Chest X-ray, PA view. Patient: 26 years old, sex F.
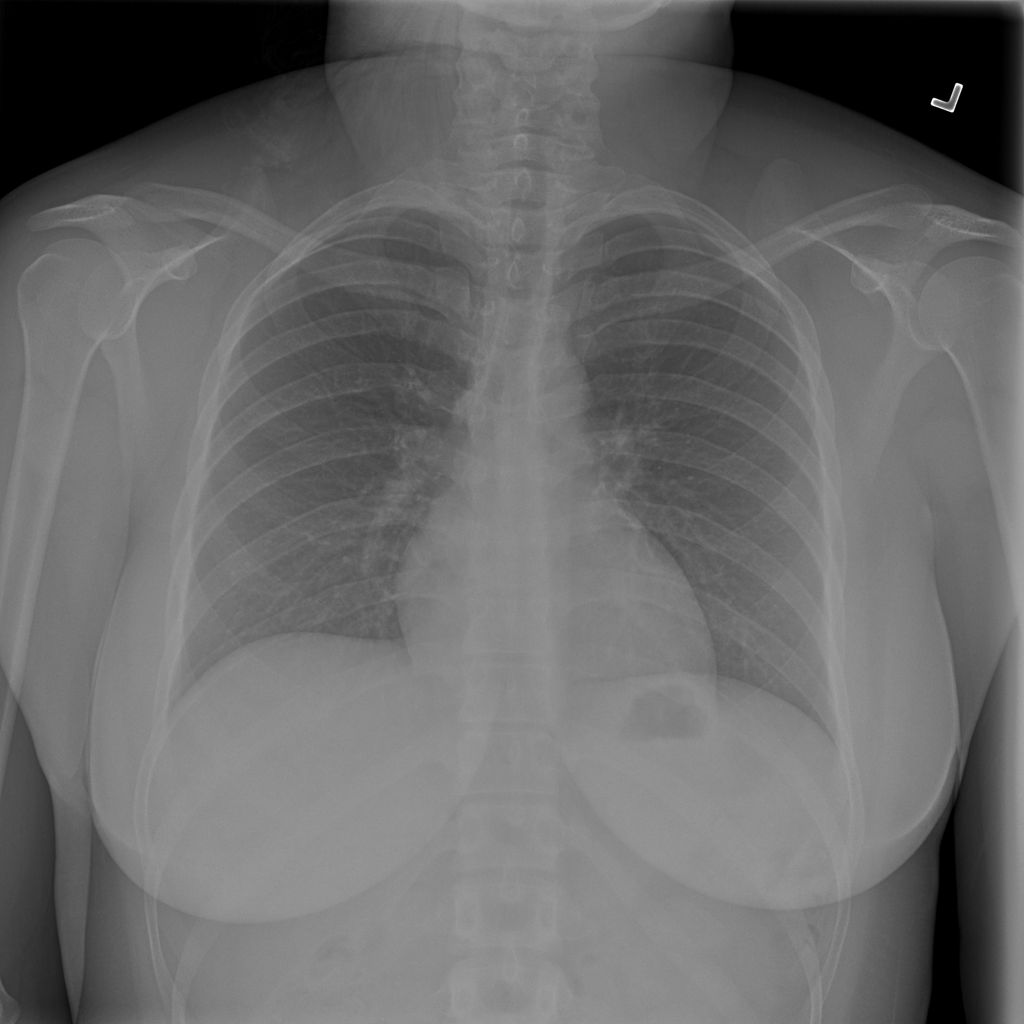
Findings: No Finding